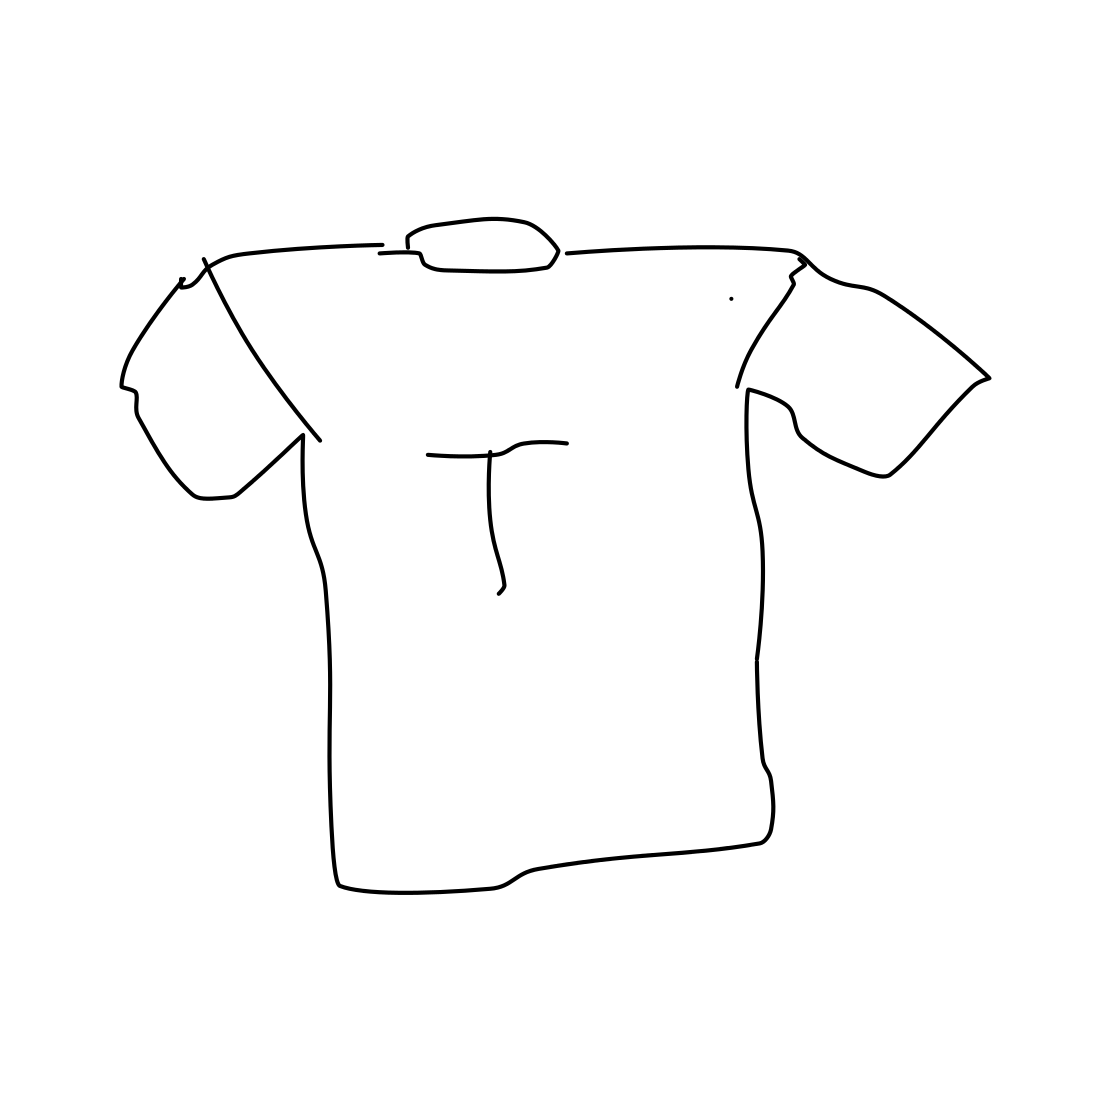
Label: t-shirt